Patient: sex M, age 51
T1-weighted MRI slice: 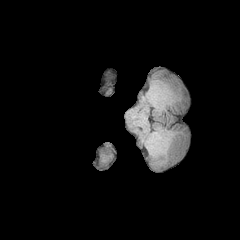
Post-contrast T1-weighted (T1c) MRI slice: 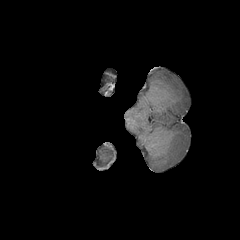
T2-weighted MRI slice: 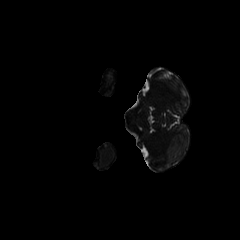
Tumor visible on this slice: no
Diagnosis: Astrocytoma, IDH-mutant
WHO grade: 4